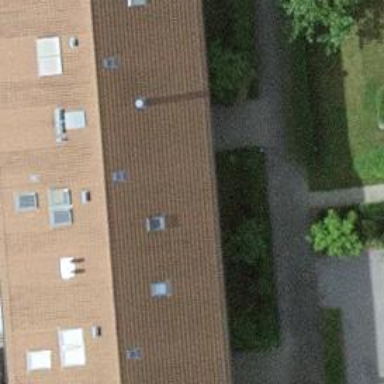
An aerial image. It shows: View of apartment building.